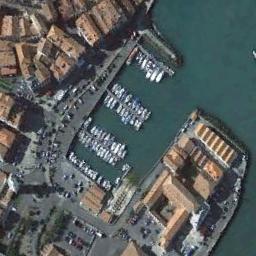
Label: harbor